Question: I know this topic is asked a lot but I couldn't find an answer to my question:
In the attached image there are many different buffers, and I wish to match only the buffers that have "Lut" in their names (notice there are 2 matches in the string in the image). The problem I have is that the matches contain also the buffers that come before the one I want.

I'm pretty new to regex and still trying to learn as much so any explanation will be appreciated.
Thank you! :)
The string is attached for you comfort (if needed):
'''
<?xml version="1.0" encoding="utf-8"?>
<pimp xmlns:dt="urn:schemas-microsoft-com:datatypes">
<dllPath>C:\ReplayCode\Apps\Pimp</dllPath>
<buffers>
<buffer name="InputMask">
<width>5120</width>
<height>3072</height>
<data>UCHAR</data>
<channels>1</channels>
<type>IMG</type>
</buffer>
<buffer name="MaskErode">
<width>5120</width>
<height>3072</height>
<data>UCHAR</data>
<channels>1</channels>
<type>IMG</type>
</buffer>
<buffer name="BlablaLutBla">
<width>256</width>
<height>256</height>
<data>UCHAR</data>
<channels>1</channels>
<type>IMG</type>
</buffer>
<buffer name="MaskClose">
<width>5120</width>
<height>3072</height>
<data>UCHAR</data>
<channels>1</channels>
<type>IMG</type>
</buffer>
<buffer name="InputVis">
<width>5120</width>
<height>3072</height>
<data>UCHAR</data>
<channels>3</channels>
<type>IMG</type>
</buffer>
<buffer name="AddMaskEdge">
<width>5120</width>
<height>3072</height>
<data>UCHAR</data>
<channels>1</channels>
<type>IMG</type>
</buffer>
<buffer name="EdgeVis">
<width>5120</width>
<height>3072</height>
<data>UCHAR</data>
<channels>3</channels>
<type>IMG</type>
</buffer>
<buffer name="GrayEdge">
<width>5120</width>
<height>3072</height>
<data>UCHAR</data>
<channels>1</channels>
<type>IMG</type>
</buffer>
<buffer name="EdgeMaskMulThreshold">
<width>5120</width>
<height>3072</height>
<data>UCHAR</data>
<channels>1</channels>
<type>IMG</type>
</buffer>
<buffer name="MaskMulEdge">
<width>5120</width>
<height>3072</height>
<data>UCHAR</data>
<channels>1</channels>
<type>IMG</type>
</buffer>
</buffers>
'''
The regex I tried is this:
'''
<buffer name=".*?Lut.*?">.*?<\/buffer>
'''
And I expected 2 matches:
'''
<buffer name="BlablaLutBla">
<width>256</width>
<height>256</height>
<data>UCHAR</data>
<channels>1</channels>
<type>IMG</type>
</buffer>
'''
and
'''
<buffer name="2ndLutBlabla">
<width>256</width>
<height>256</height>
<data>UCHAR</data>
<channels>1</channels>
<type>IMG</type>
</buffer>
'''
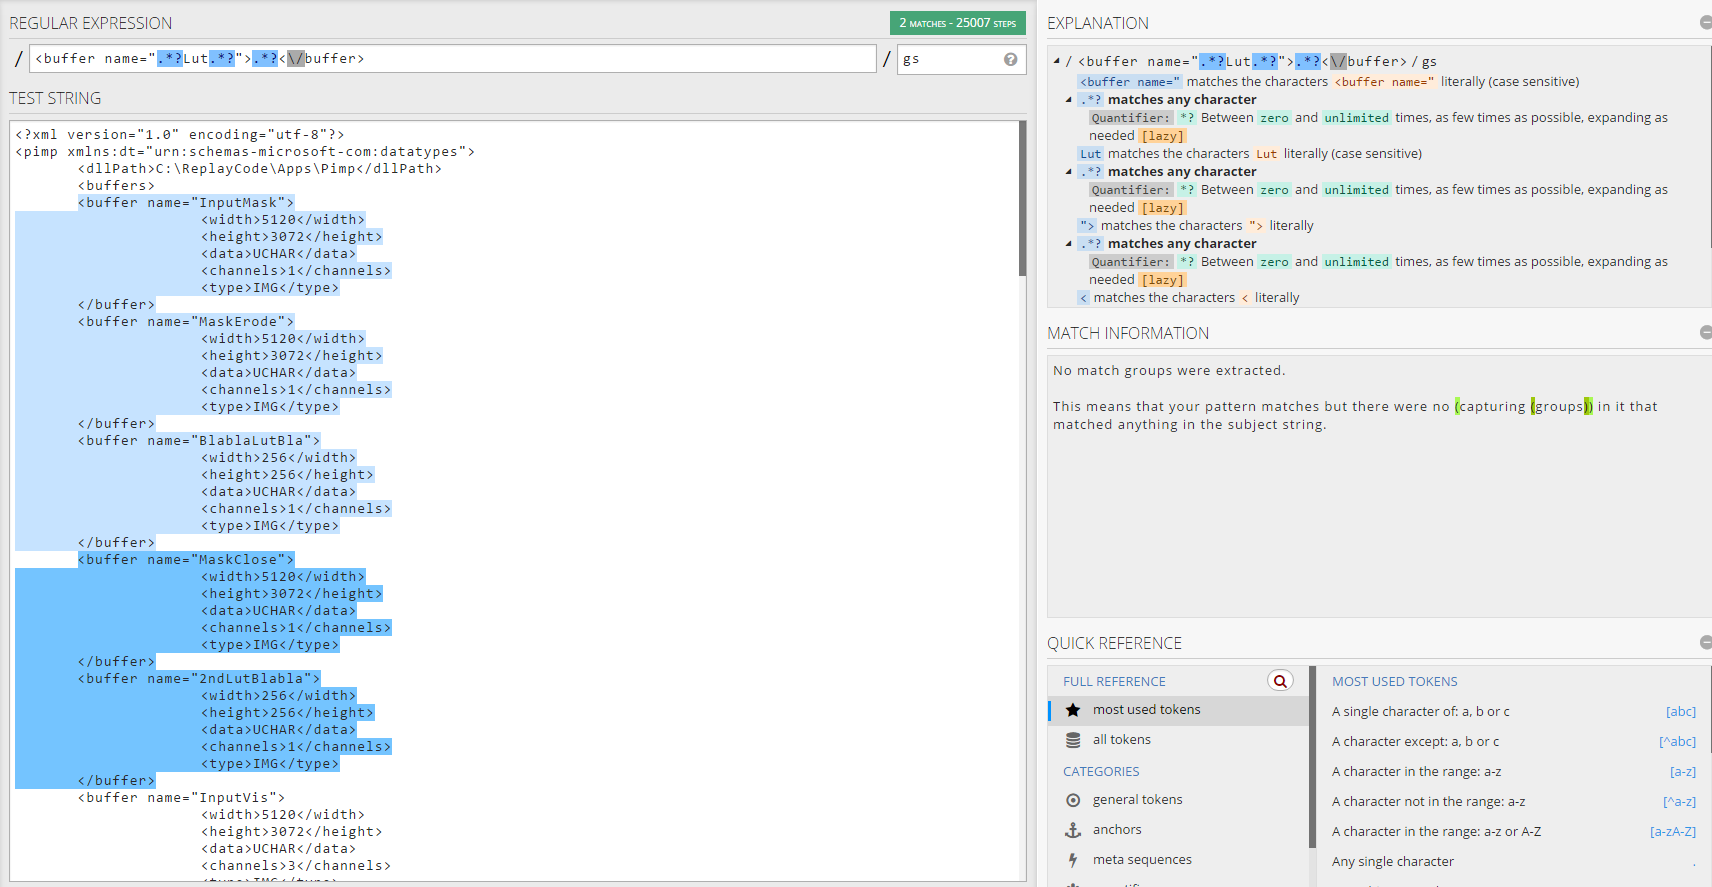
Answer: You can use 'BeautifulSoup' to parse your tag.
'''
import re
from bs4 import BeautifulSoup
input_xml = ''' some xml '''
soup = BeautifulSoup(input_xml, "lxml-xml")
print soup.find_all('buffer', attrs={"name": re.compile('Lut')})
'''
If you do not have this installed already:
'''
pip install beautifulsoup4
pip install lxml
'''